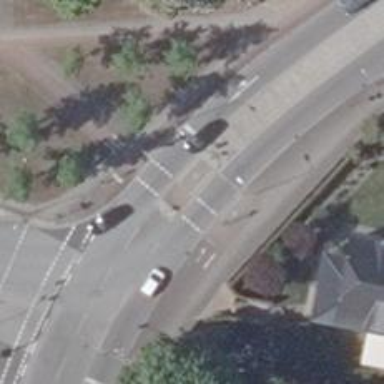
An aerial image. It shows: Road crossing with traffic signals.